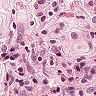
Metastatic tissue present: yes